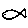
Label: fish